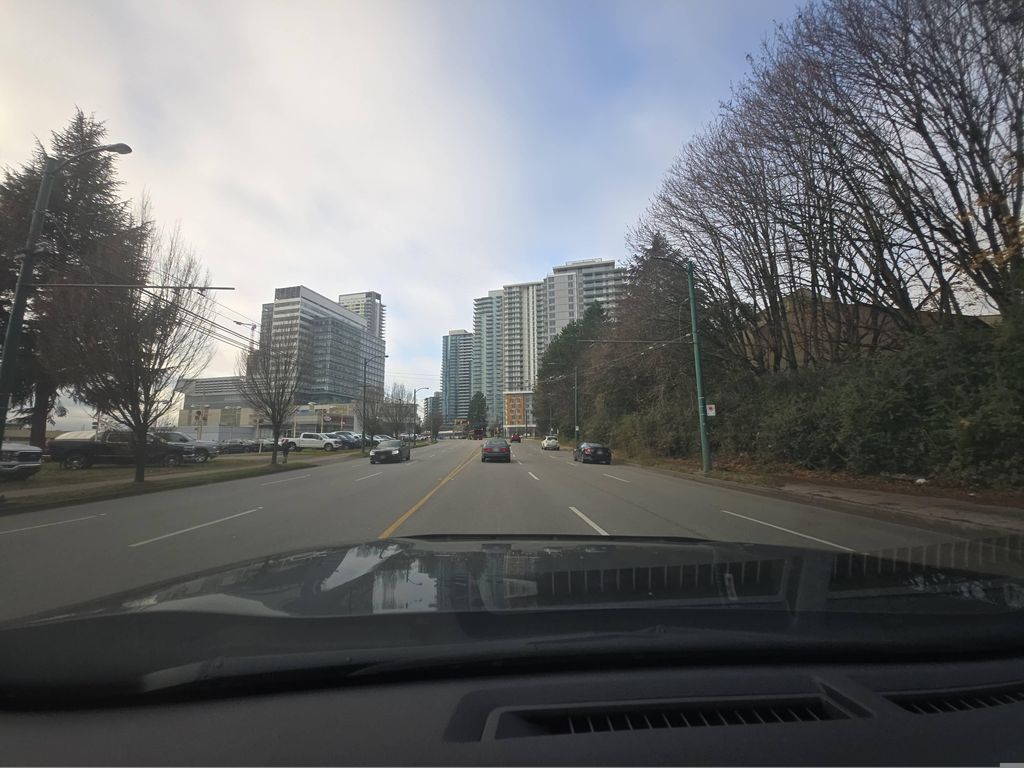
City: vancouver